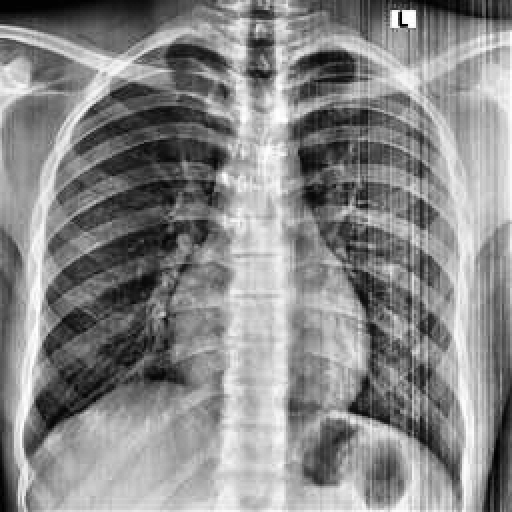
Finding: NORMAL